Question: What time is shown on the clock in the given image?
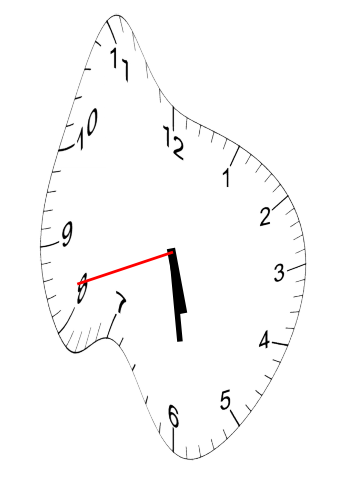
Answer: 05:28:42